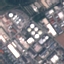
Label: Industrial